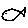
Label: fish